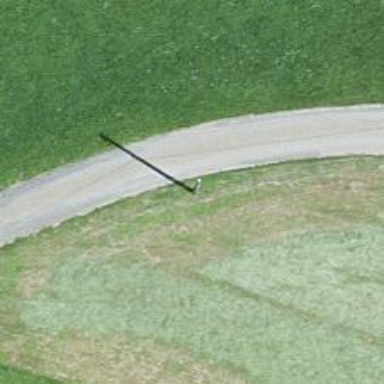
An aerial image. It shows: Power pole.